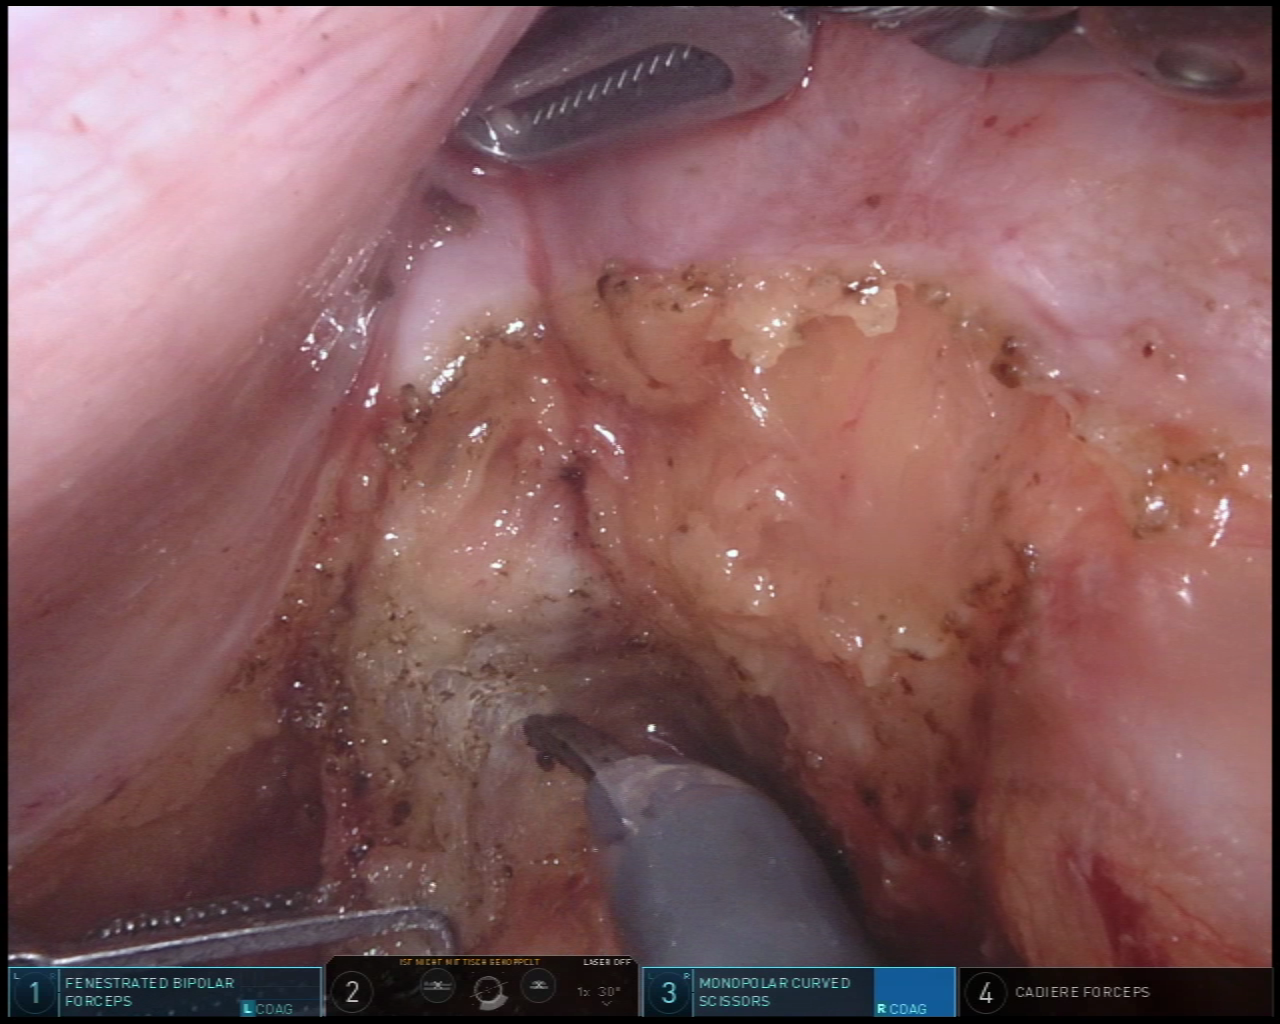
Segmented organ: vesicular_glands
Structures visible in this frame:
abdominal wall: no
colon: no
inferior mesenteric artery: no
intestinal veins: no
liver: no
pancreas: no
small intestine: no
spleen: no
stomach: no
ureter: no
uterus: no
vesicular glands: yes